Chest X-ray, PA view. Patient: 55 years old, sex M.
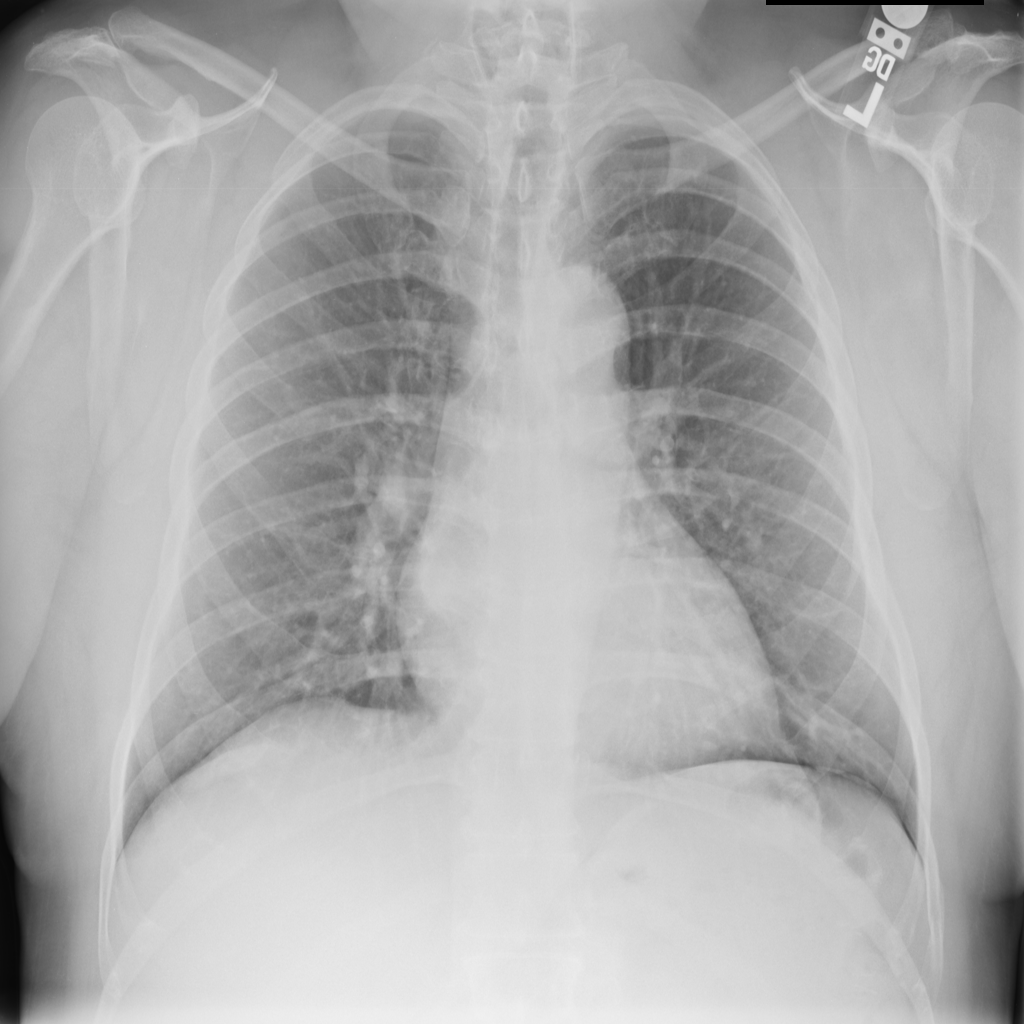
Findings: No Finding